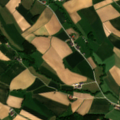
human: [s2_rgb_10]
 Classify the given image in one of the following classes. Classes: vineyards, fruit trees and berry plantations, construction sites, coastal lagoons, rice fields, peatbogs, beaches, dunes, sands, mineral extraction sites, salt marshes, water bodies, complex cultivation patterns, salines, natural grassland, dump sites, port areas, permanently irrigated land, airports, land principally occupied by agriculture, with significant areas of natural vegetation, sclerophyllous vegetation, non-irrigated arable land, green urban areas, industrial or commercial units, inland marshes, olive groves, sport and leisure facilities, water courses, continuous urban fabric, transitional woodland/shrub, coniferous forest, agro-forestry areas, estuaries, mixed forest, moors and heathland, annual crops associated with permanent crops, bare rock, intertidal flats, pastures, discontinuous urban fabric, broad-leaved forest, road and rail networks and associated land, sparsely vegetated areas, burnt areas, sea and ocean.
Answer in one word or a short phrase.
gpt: non-irrigated arable land, complex cultivation patterns, land principally occupied by agriculture, with significant areas of natural vegetation